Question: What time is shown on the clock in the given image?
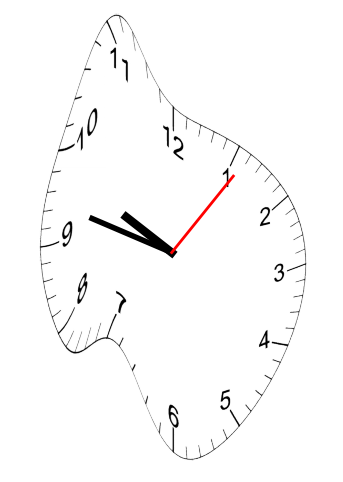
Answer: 09:47:06